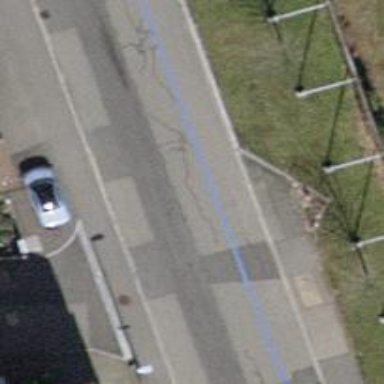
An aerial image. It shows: Uncontrolled crossing on the road.